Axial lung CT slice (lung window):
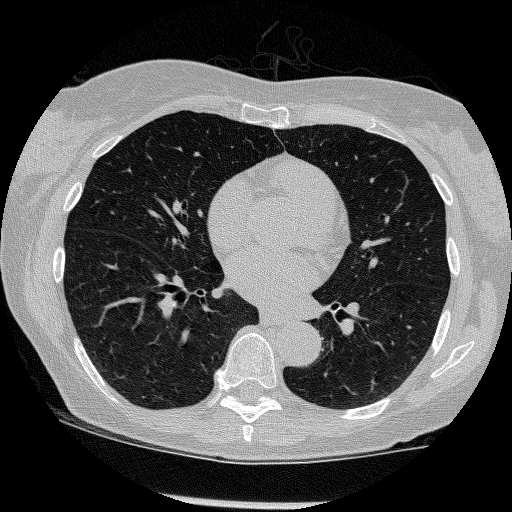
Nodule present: no